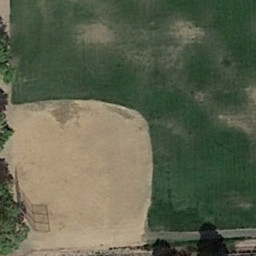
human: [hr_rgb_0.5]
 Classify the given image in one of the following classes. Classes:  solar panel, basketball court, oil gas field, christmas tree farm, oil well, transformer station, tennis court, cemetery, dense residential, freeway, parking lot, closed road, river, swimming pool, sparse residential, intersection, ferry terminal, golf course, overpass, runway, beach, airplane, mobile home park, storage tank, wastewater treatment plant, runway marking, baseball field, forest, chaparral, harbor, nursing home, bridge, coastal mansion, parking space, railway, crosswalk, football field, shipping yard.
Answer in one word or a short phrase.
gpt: baseball field